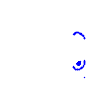
Particle: pion